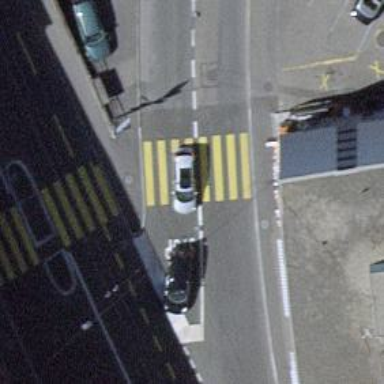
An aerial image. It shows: Kerb barrier.